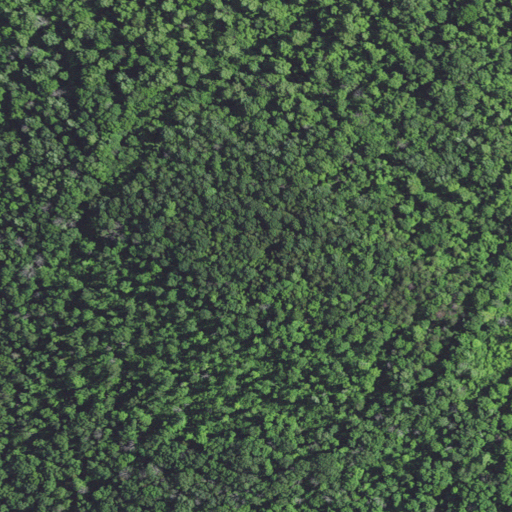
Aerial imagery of mountain in Kentucky named Bethel Knob containing deciduous forest and mixed forest